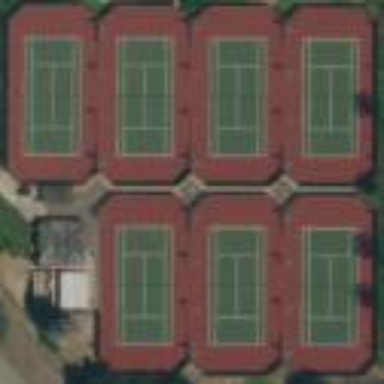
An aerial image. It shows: Tennis court in leisure pitch.